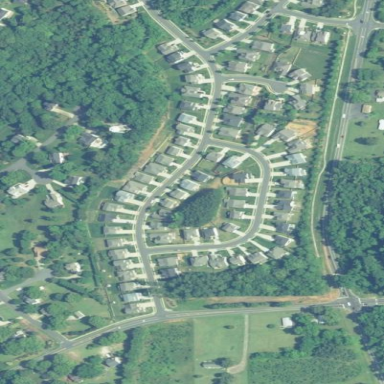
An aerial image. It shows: Residential area composed of single-family homes.